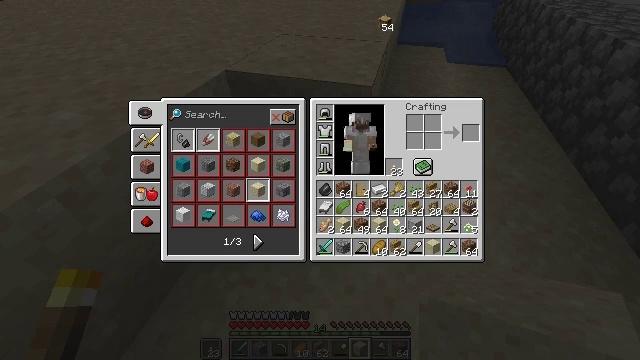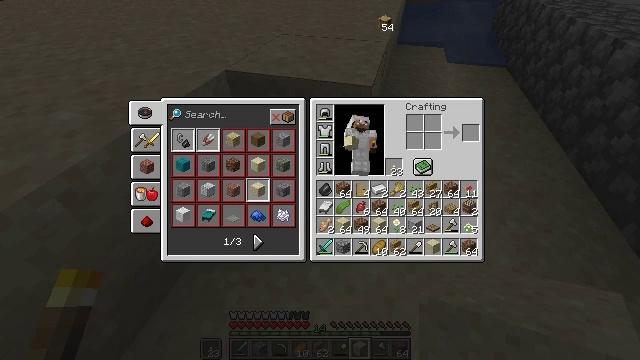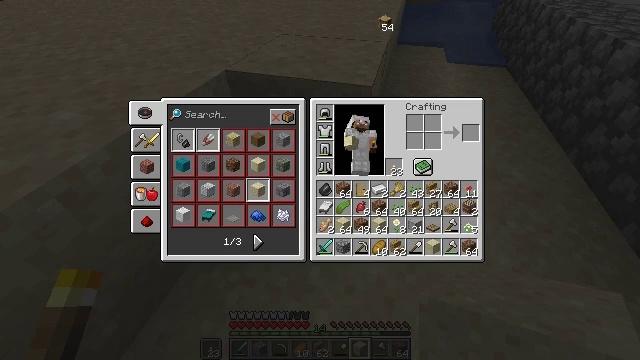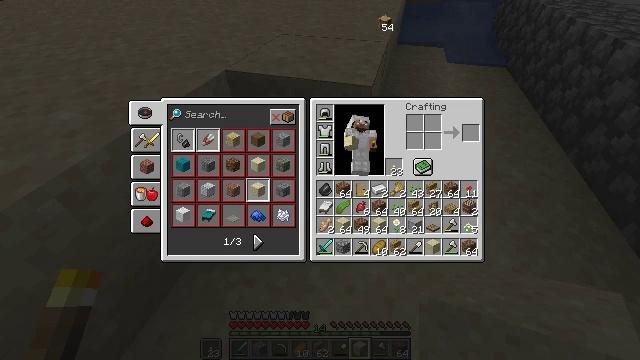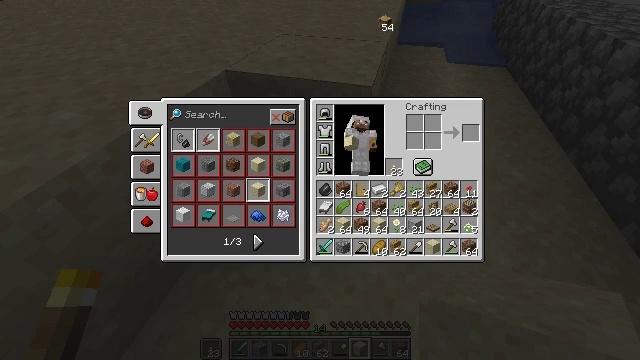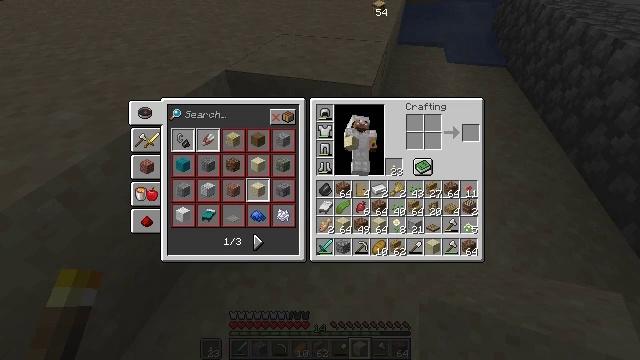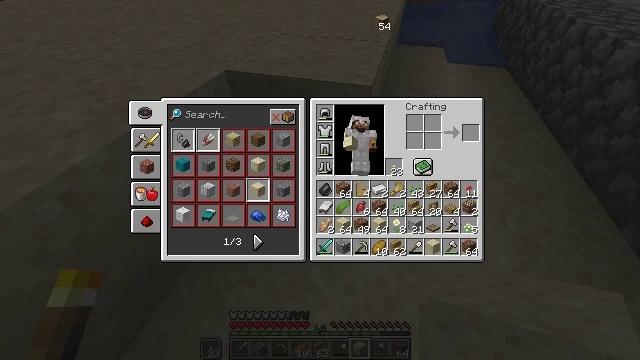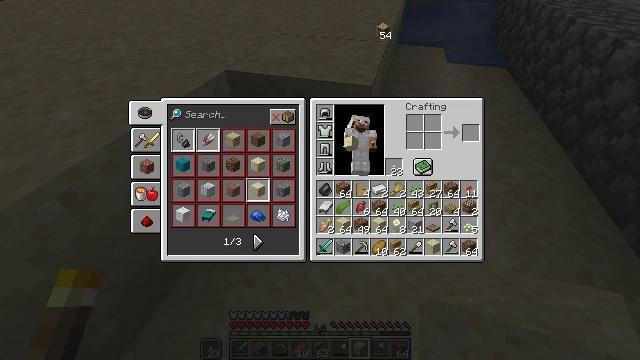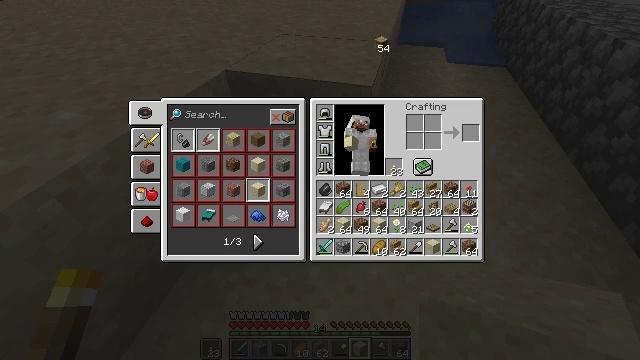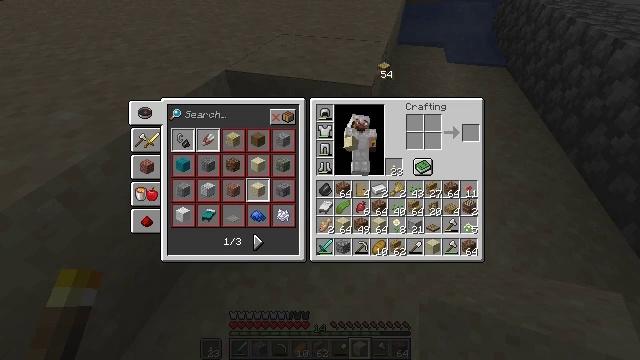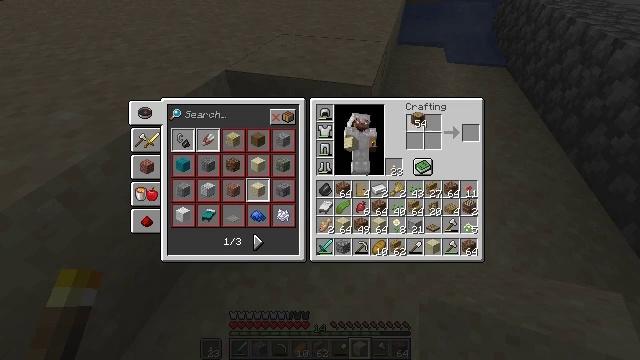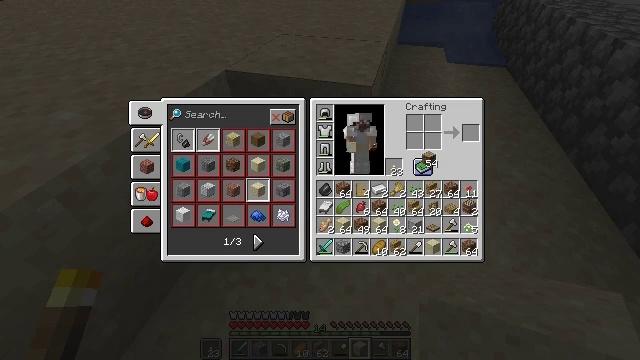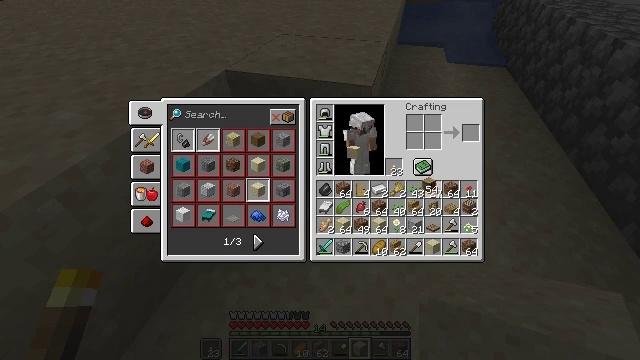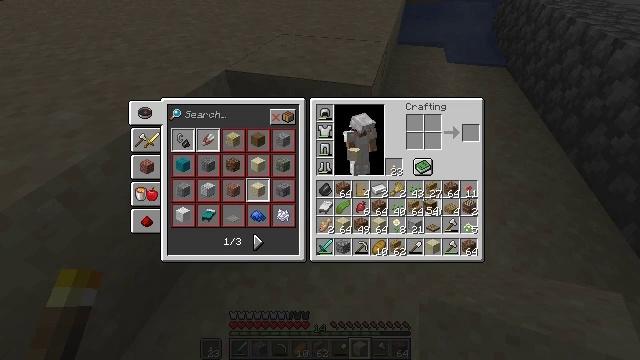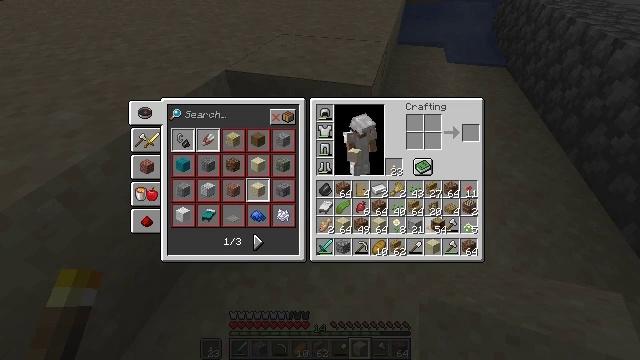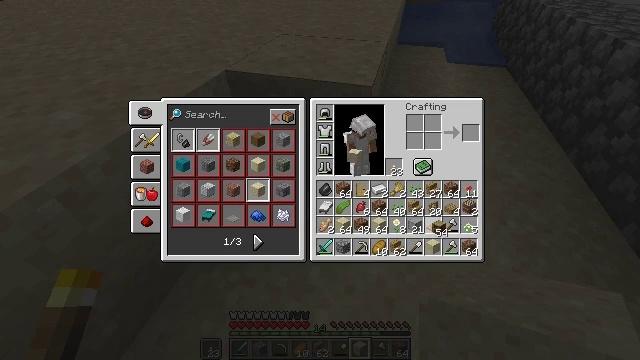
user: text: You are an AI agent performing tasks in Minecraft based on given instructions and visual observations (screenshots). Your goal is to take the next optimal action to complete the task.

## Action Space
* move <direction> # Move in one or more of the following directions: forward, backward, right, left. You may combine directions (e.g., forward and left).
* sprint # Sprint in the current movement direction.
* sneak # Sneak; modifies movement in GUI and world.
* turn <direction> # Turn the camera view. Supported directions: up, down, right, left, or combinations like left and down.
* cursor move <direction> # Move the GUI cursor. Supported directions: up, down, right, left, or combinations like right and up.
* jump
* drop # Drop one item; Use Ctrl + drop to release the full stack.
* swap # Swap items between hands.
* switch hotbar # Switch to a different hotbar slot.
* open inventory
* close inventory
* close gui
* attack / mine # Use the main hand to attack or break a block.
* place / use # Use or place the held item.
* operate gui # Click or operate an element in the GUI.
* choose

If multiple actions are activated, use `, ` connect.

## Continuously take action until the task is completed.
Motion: motion action
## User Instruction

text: Drop sand.
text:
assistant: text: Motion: no_op
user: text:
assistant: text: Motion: no_op
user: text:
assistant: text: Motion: no_op
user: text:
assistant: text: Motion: no_op
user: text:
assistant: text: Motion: no_op
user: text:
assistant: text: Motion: cursor move down
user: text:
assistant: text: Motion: cursor move down
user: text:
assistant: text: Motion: cursor move down
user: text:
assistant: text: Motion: cursor move down
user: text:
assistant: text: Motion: cursor move right and down
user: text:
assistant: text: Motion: cursor move right and down
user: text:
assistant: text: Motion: cursor move down
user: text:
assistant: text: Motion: cursor move down
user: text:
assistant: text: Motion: cursor move right and down
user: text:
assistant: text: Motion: no_op
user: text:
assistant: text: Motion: no_op
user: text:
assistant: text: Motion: no_op
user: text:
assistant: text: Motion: no_op
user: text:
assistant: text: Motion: no_op
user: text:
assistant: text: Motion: no_op
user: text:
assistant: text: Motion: no_op
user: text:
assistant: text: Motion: operate gui
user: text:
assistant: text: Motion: operate gui
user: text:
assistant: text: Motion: operate gui
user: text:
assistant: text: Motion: no_op
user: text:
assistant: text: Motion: no_op
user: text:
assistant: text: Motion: cursor move up
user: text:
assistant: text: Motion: cursor move left and up
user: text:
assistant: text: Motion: cursor move left and up
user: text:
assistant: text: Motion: cursor move left and up